Field crop: maize
Growth stage: 2
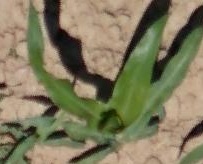
Species: maize